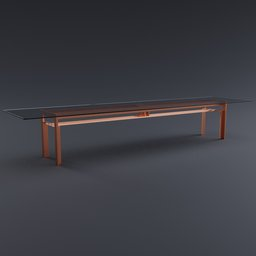
Label: furniture